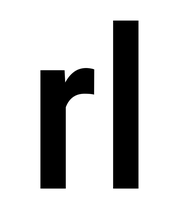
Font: Roboto_Condensed_Medium